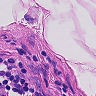
Metastatic tissue present: no